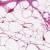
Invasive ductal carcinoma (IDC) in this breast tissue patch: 0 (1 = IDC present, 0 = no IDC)